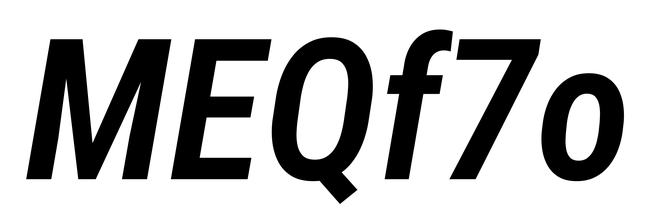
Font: Roboto-Italic_Condensed_SemiBold_Italic